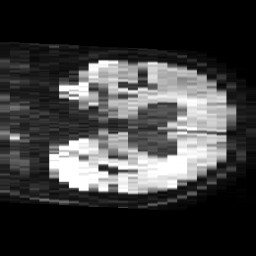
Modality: TRACE
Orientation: coronal
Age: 87
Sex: male
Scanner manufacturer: philips
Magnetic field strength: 3 T
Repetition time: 4.124 s
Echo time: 0.06073 s